Question: I always heard to set constraints to kind have a distance from view to view, but i would like to know if it is possible to set a view to invade another one.
My problem is, if you look on the image, you see 2 views, a soccer ball and a big white square.
Final result would be like this:

I would like to set a constraints to be like the image, the ball always get some space inside the white square view, it is possible to do something like that or i just need to go on paint, photoshop, or some other software to create an image like i pretend to have and don't worry about constraints anymore (like a work around).
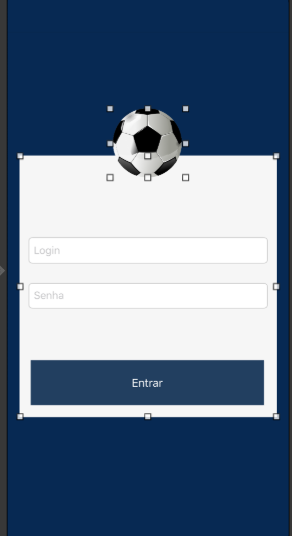
Answer: This can be done with basic auto-layout -- there is absolutely nothing wrong with constraining views so they overlap.
Here's a quick example:
<URL>
Note the last constraint in the outline on the left:
'''
BoxView.top = ball.bottom - 24
'''
That puts the bottom of the image view 24-pts below the top of the "box" view... in other words, it has a 24-pt "overlap."
---
By swapping the constraint order, it may be a little more clear:
<URL>
Now, the last constraint shows:
'''
ball.bottom = BoxView.top + 24
'''
which may be a little more intuitive.
---
Regarding your comment - that the ball image view is covered by the grey box view...
I cannot replicate it, but I've seen this happen before with image views. Even using 'Debug View Hierarchy' shows the image view in front of the other view, but it gets rendered as if it was behind it. In the cases where I've seen it, re-making the controller in Storyboard has fixed the issue.
However, it might not, so...
Assuming you have the image view connected to an outlet, you can try this:
'''
@IBOutlet var ball: UIImageView!
override func viewDidLayoutSubviews() {
super.viewDidLayoutSubviews()
view.bringSubviewToFront(ball)
}
'''